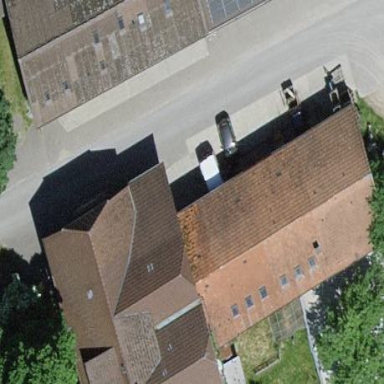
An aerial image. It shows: Farm building.